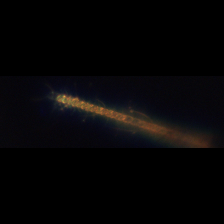
Taxon: Chaetoceros
Group: Diatoms